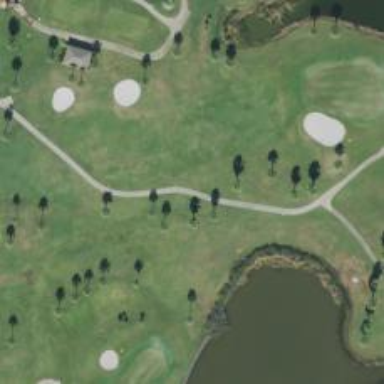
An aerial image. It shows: Path for both roads and golfers.